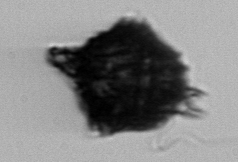
Label: Gonyaulax